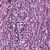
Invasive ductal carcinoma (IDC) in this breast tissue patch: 1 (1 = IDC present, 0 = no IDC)